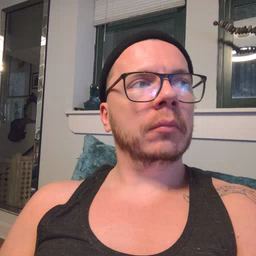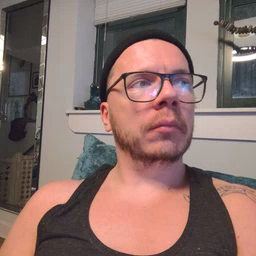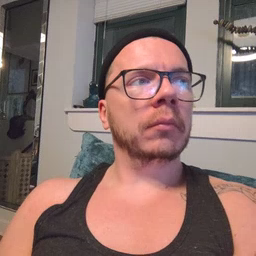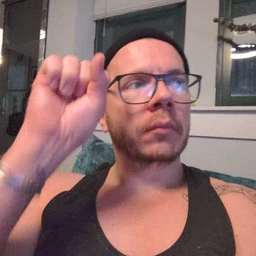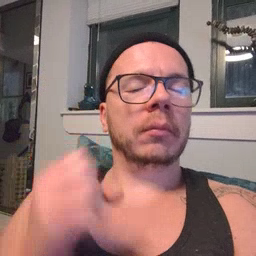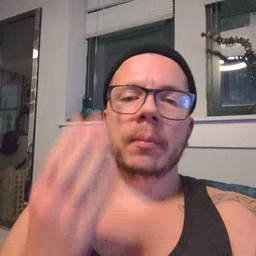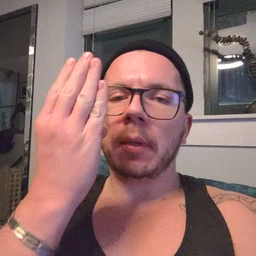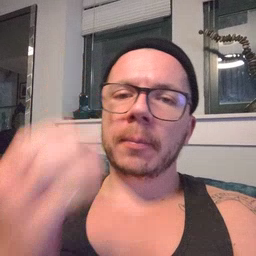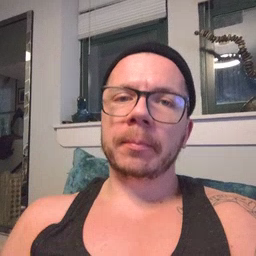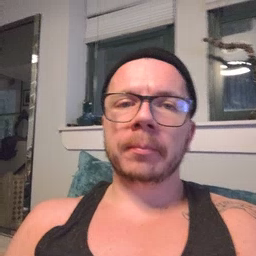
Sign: mitten